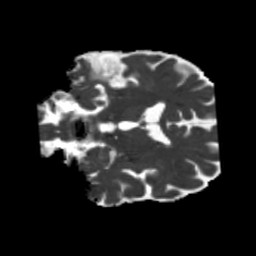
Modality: MD
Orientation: coronal
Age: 63
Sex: male
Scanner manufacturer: siemens
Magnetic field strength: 3 T
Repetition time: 5.25 s
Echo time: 0.08 s